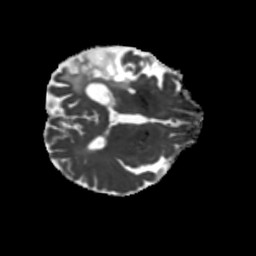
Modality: MD
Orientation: axial
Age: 70
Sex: male
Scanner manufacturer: siemens
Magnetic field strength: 3 T
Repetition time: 5.25 s
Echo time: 0.08 s